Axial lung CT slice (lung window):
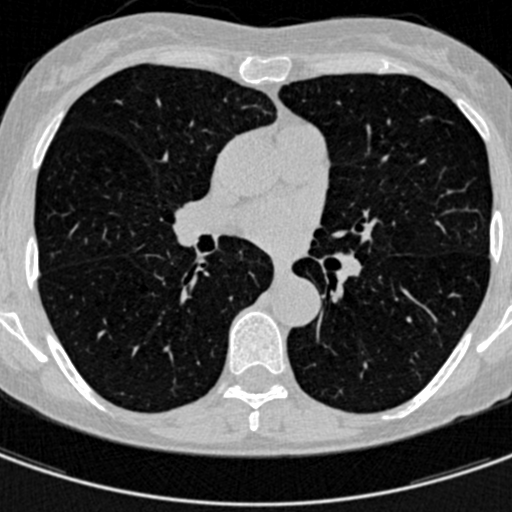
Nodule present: no